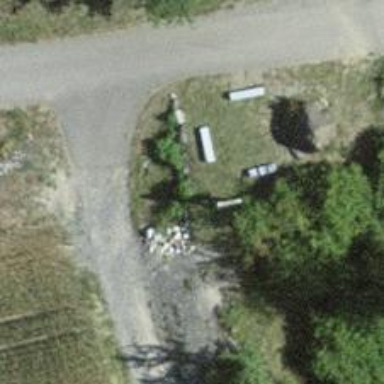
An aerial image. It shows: Bench for seating.